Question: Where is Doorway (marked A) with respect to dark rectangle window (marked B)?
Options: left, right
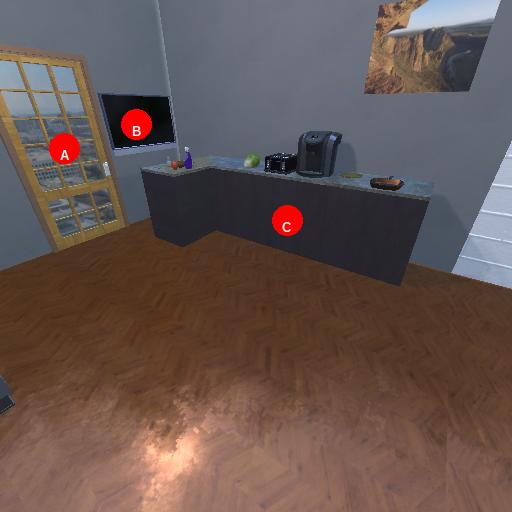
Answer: left